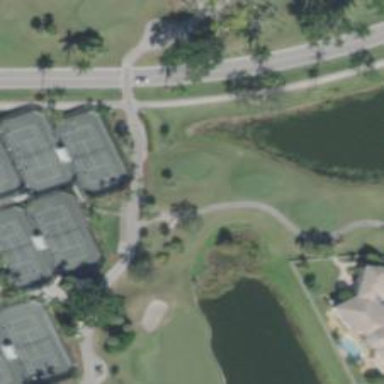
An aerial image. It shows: Service road used as golf cart path.